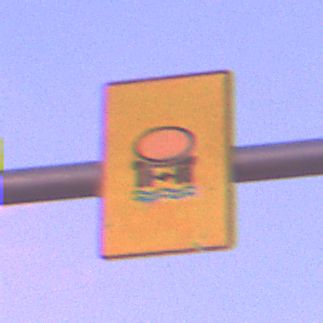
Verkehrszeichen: FahrzeugeMitWassergefaehrdenderLadungOhnePfeilsymbol
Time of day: Dawn
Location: Outdoor (Nature)
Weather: PartlyCloudy
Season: NotSpecified
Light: Natural